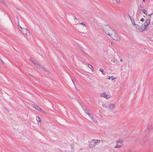
Tumor epithelial tissue: no
Tumor-associated stroma tissue: yes
Normal tissue: no